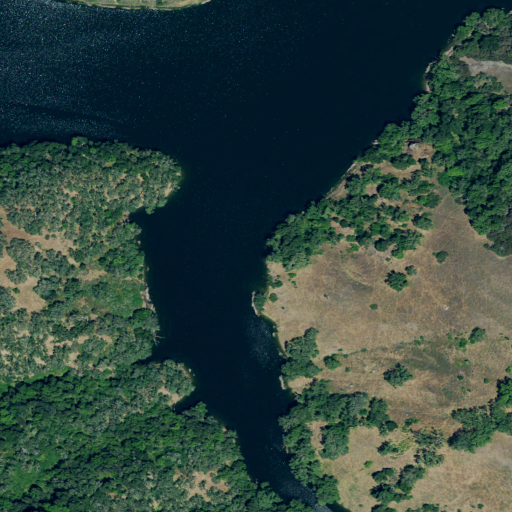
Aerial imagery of valley in California named Larrabee Gulch containing open water, mixed forest, shrub, evergreen forest, low intensity development, grassland, and medium intensity development